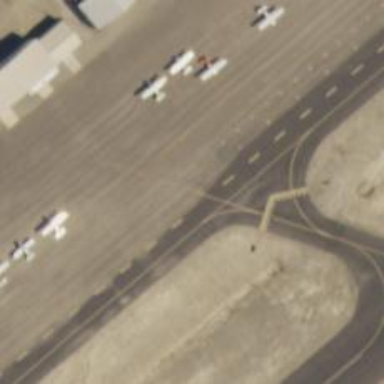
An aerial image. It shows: View of taxiway at the airport.